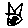
Label: cat